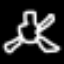
Label: frog